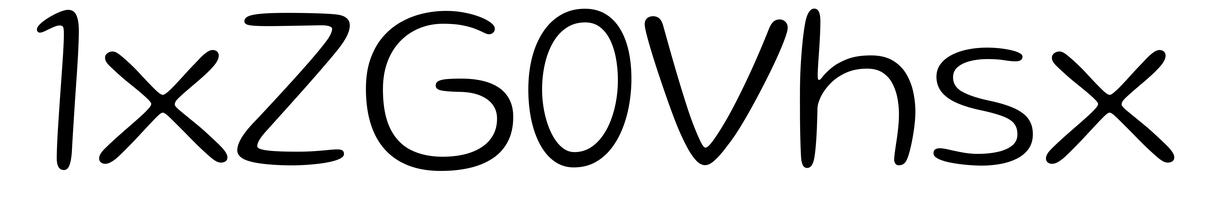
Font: Gluten_ExtraLight